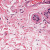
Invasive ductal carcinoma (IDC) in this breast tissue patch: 0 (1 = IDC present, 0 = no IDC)